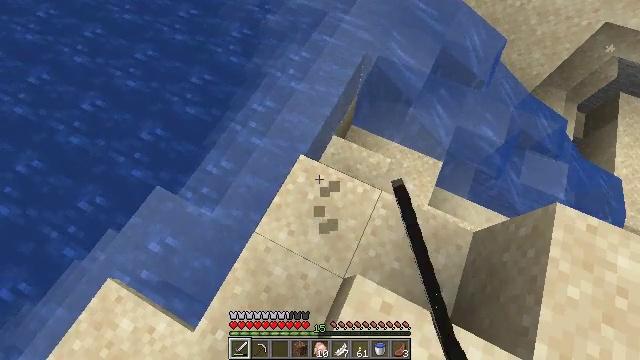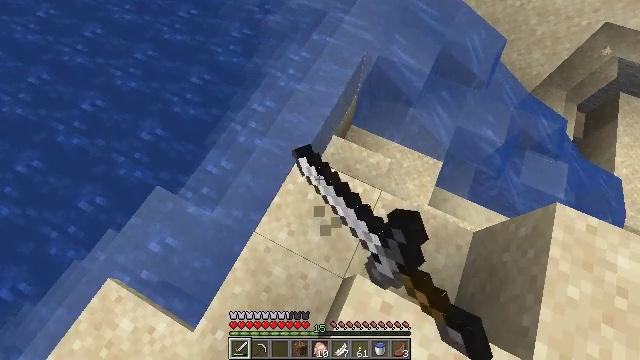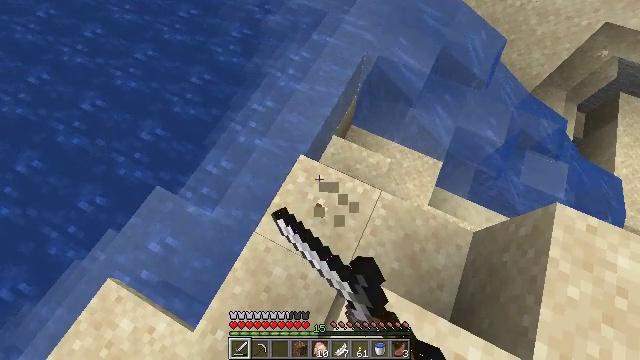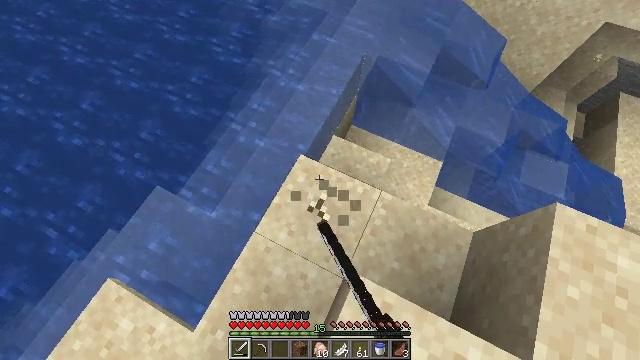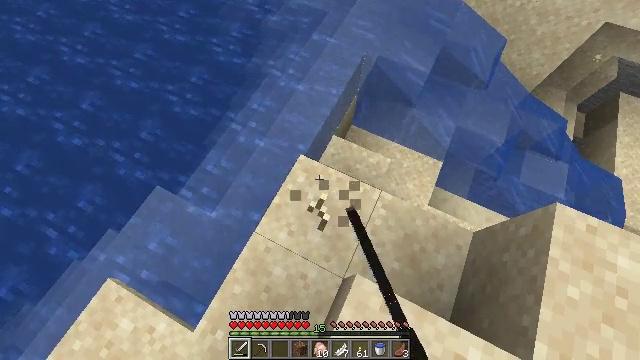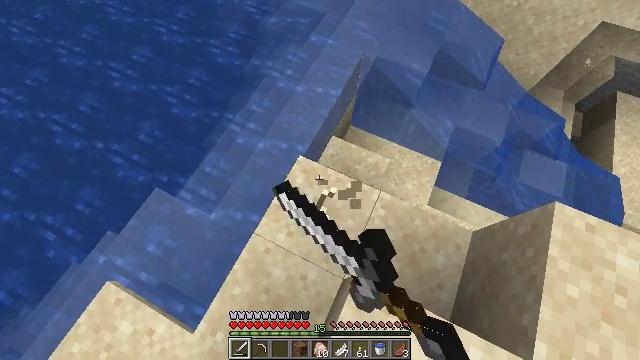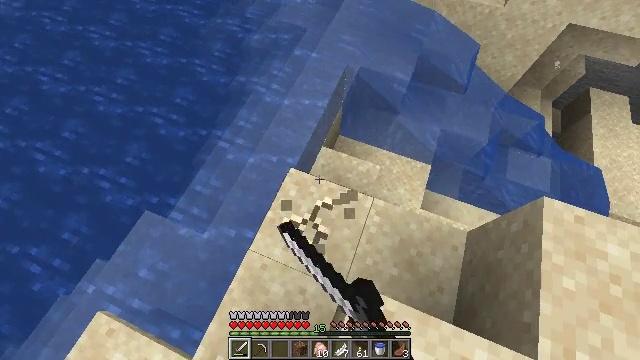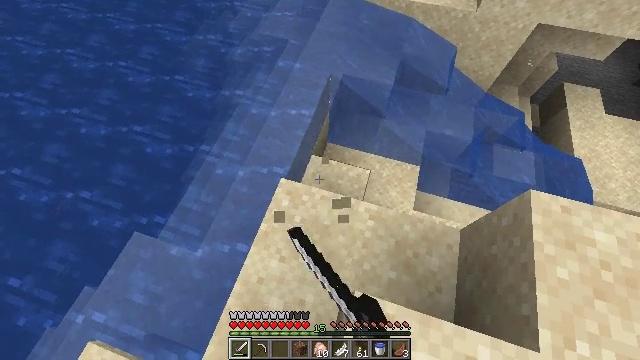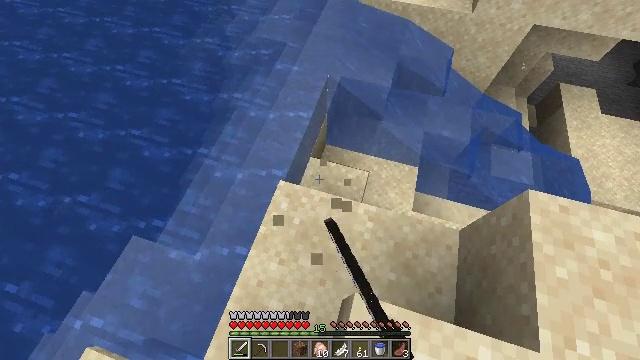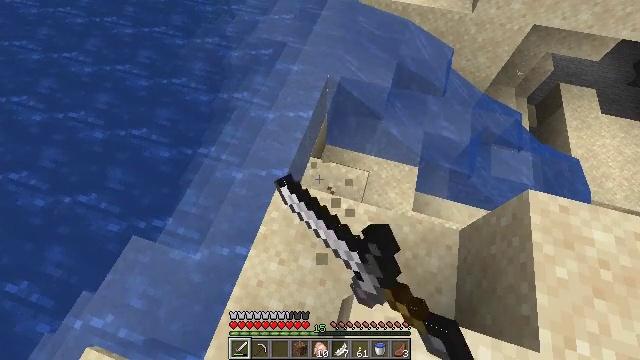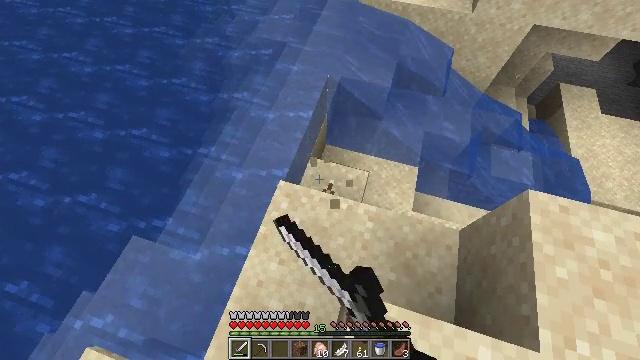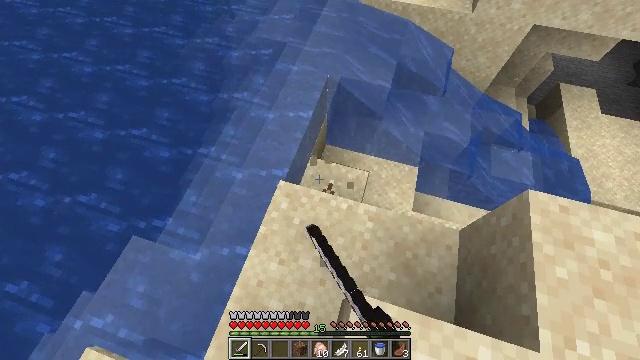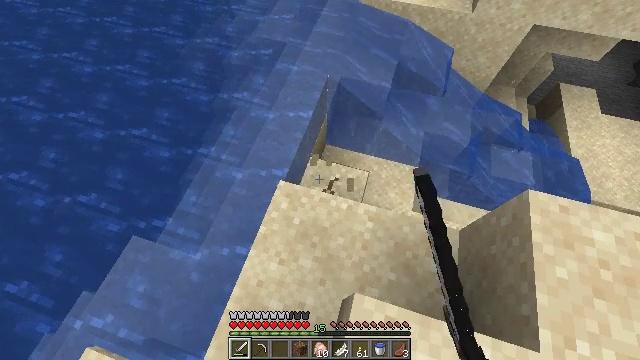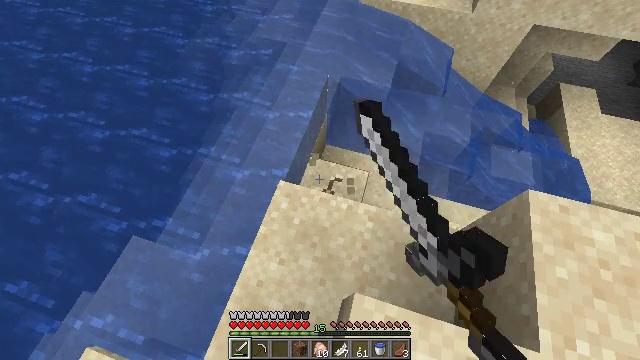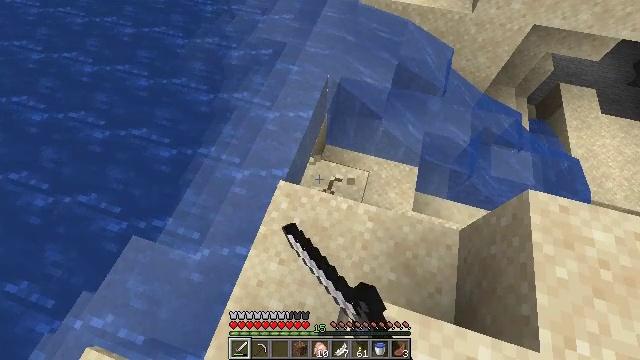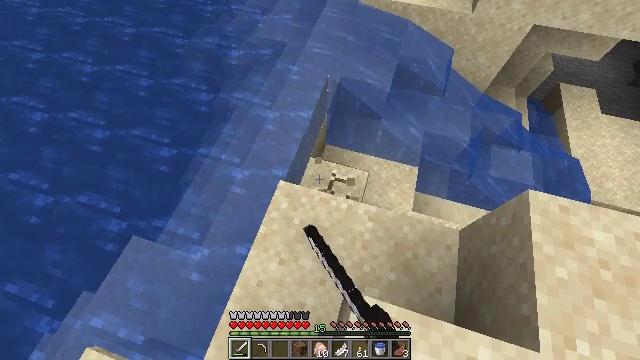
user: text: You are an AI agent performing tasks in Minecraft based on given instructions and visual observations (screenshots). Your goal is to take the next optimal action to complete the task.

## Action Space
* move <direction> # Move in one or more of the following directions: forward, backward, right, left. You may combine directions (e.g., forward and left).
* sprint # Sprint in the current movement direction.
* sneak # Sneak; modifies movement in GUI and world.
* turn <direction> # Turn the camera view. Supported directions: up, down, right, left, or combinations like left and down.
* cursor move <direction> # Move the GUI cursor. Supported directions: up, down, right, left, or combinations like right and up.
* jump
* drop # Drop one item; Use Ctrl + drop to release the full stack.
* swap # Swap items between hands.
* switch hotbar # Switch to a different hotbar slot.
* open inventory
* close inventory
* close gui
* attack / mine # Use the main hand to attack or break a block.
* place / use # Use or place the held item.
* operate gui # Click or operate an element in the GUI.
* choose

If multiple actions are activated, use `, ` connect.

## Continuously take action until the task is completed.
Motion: motion action
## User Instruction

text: Attack the ground to gather sand.
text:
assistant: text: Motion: attack / mine
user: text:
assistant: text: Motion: attack / mine
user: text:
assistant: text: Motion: attack / mine
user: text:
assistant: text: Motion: attack / mine
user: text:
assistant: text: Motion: attack / mine
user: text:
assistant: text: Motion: turn right and up, attack / mine
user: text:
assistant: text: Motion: turn right and up, attack / mine
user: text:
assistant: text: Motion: attack / mine
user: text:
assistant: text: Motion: attack / mine
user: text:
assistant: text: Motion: attack / mine
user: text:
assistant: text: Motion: attack / mine
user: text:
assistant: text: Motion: attack / mine
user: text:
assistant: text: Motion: attack / mine
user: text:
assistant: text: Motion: attack / mine
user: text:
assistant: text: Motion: attack / mine
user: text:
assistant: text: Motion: attack / mine
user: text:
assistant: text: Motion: attack / mine
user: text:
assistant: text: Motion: attack / mine
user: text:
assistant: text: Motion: attack / mine
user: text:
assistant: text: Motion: attack / mine
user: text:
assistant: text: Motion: attack / mine
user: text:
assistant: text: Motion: attack / mine
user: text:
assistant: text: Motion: attack / mine
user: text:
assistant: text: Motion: attack / mine
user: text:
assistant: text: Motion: attack / mine
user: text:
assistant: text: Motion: attack / mine
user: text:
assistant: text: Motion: attack / mine
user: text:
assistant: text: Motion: attack / mine
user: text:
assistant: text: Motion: turn left, attack / mine
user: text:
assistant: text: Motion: turn left and up, attack / mine